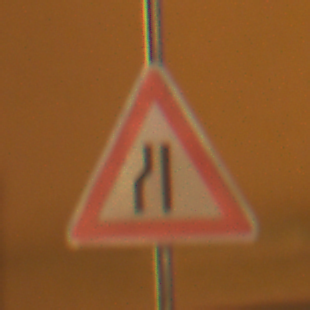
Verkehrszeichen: EinseitigVerengteFahrbahnLinks
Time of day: Night
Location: Outdoor (Urban)
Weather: Clear
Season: NotSpecified
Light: Artificial